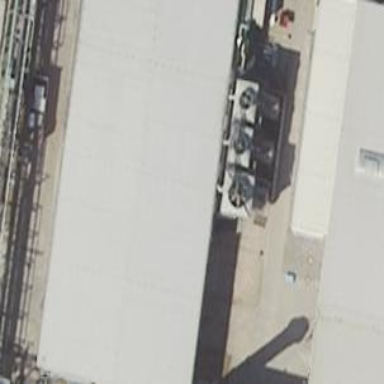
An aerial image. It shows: Industrial building.